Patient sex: F
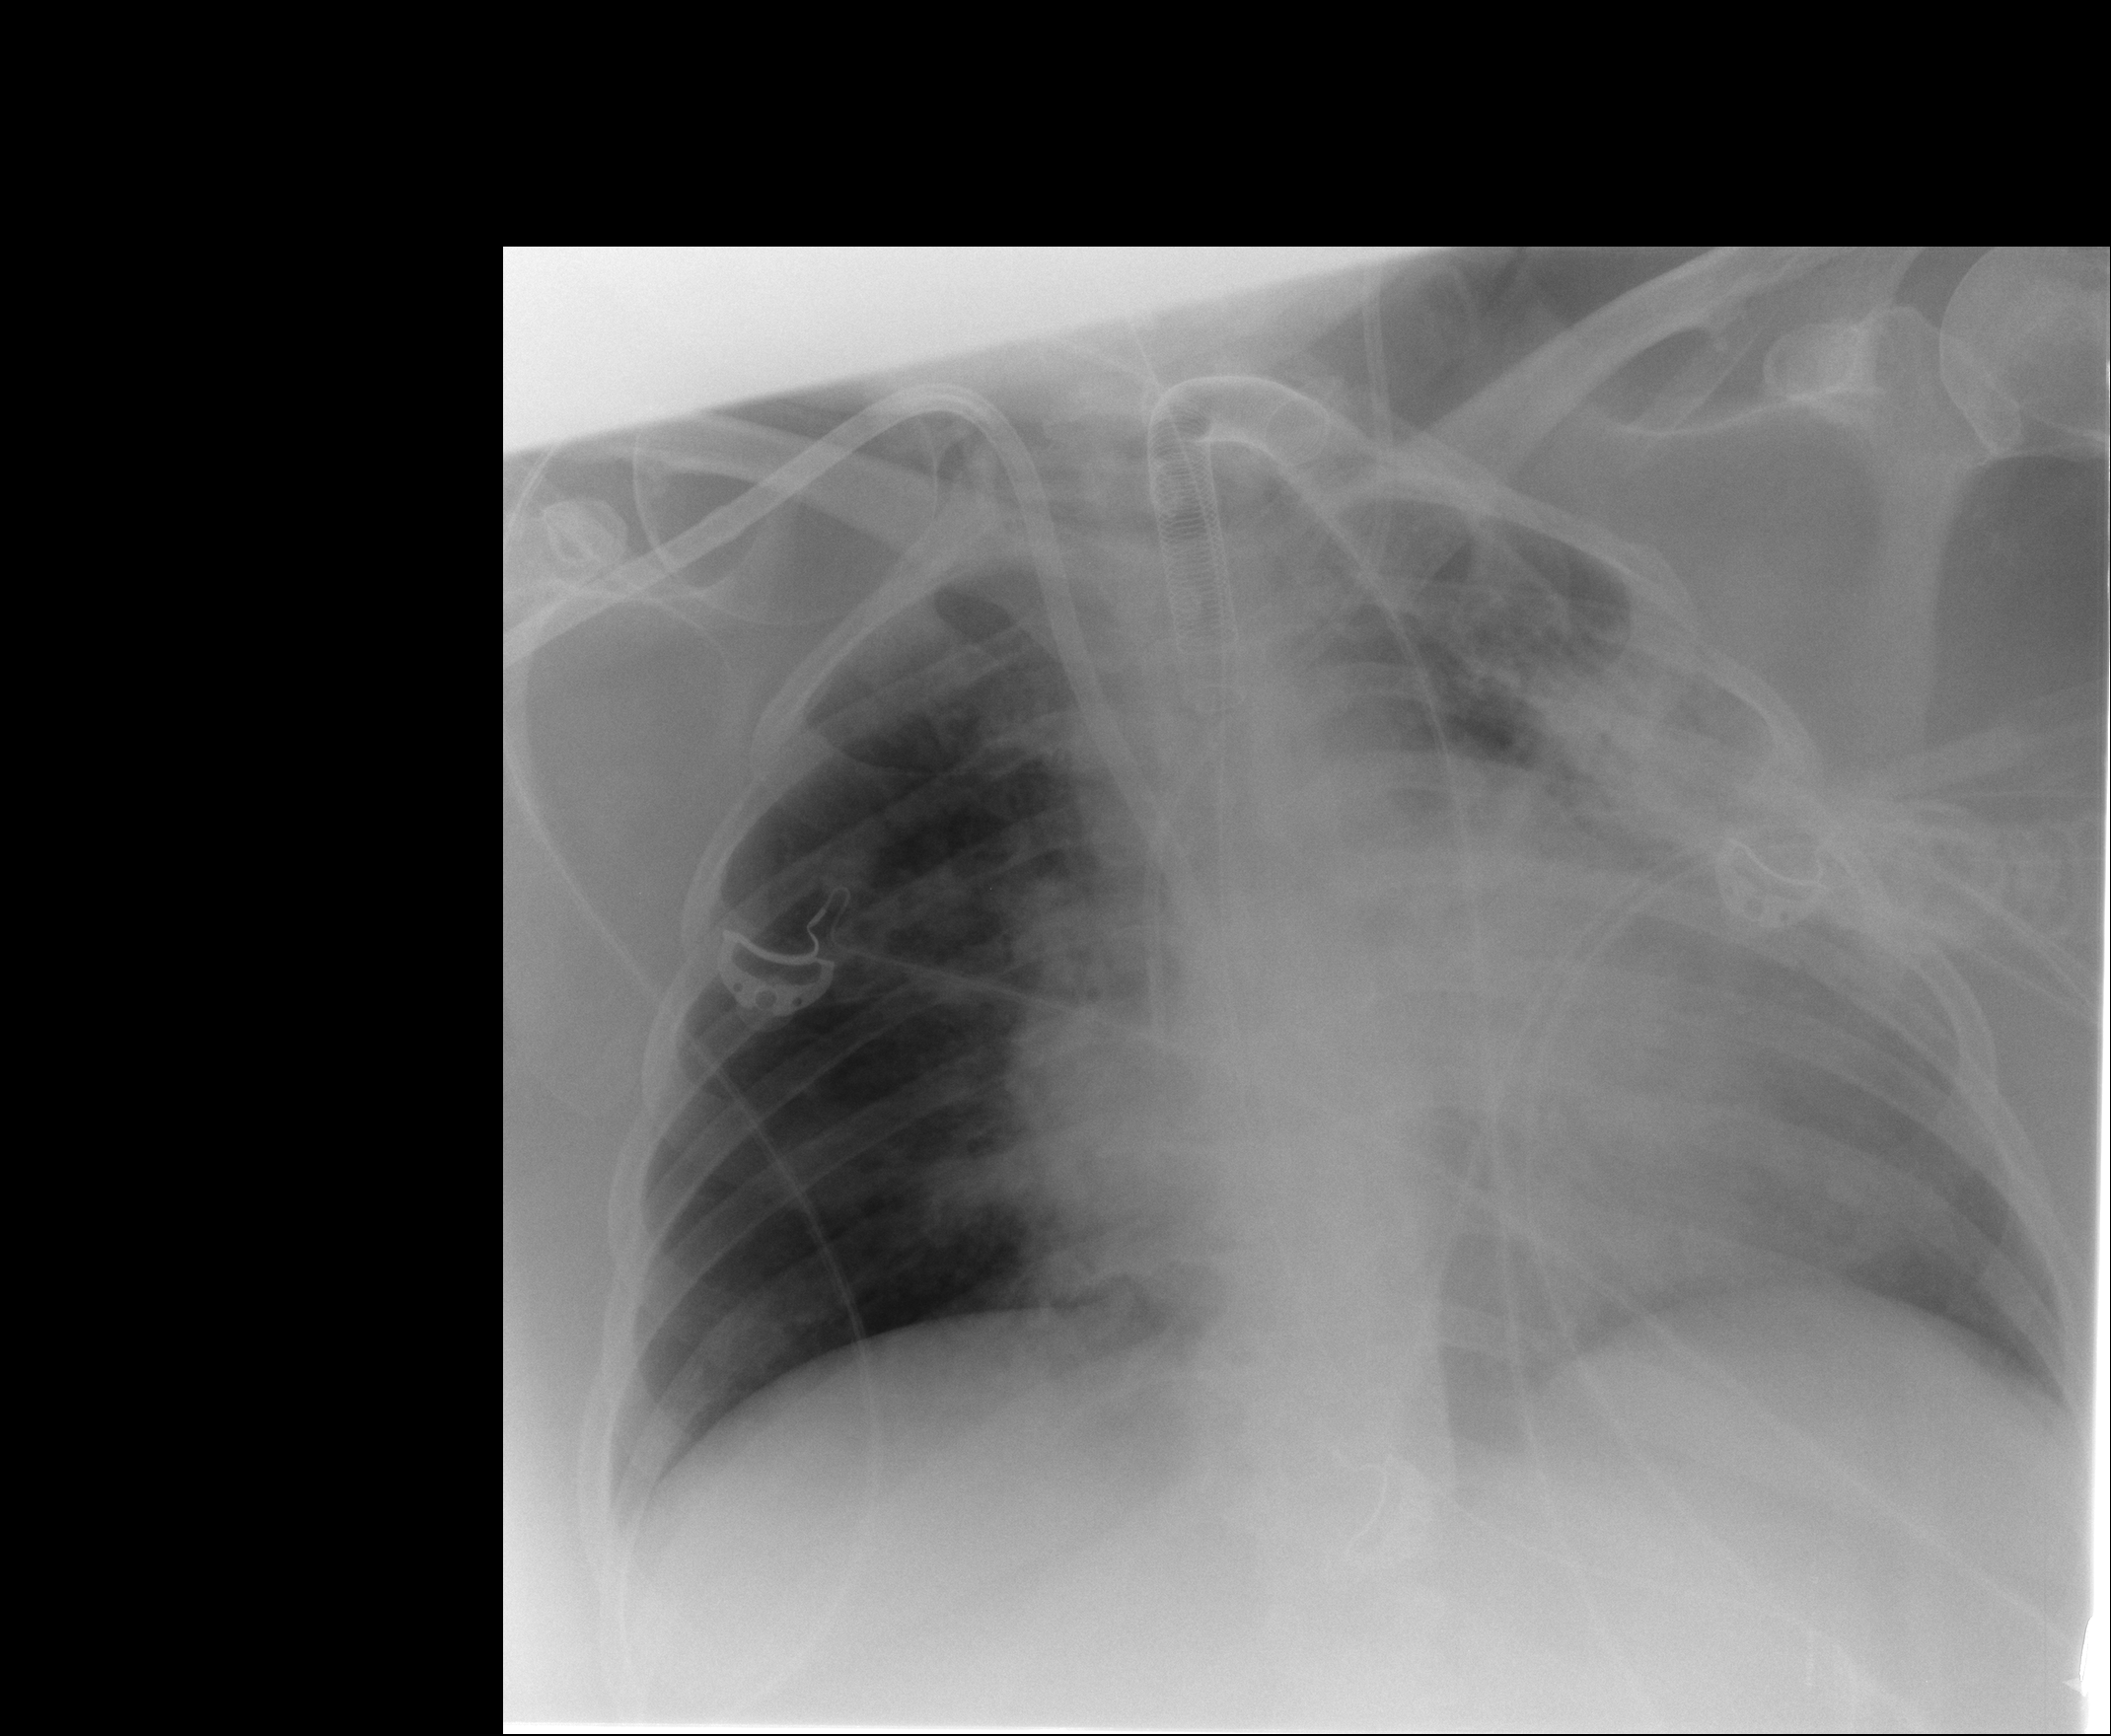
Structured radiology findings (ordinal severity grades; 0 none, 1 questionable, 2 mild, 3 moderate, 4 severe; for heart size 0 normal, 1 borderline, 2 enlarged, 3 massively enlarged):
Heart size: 2
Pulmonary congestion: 2
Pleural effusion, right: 0
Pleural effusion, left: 1
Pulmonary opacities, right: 2
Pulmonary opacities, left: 2
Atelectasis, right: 1
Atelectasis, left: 2